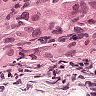
Metastatic tissue present: yes